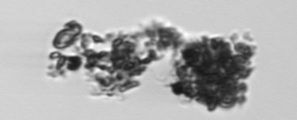
Label: Thalassiosira_TAG_external_detritus